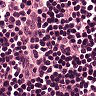
Metastatic tissue present: no